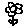
Label: flower